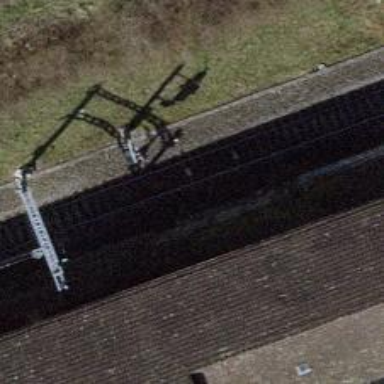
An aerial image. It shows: Railway signal.